Interaction volume radius: 10 \u00c5
Interaction volume height: 15 \u00c5
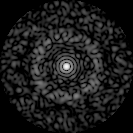
Disorder parameter: 0.8264